Field crop: tomato
Growth stage: 2
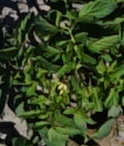
Species: tomato